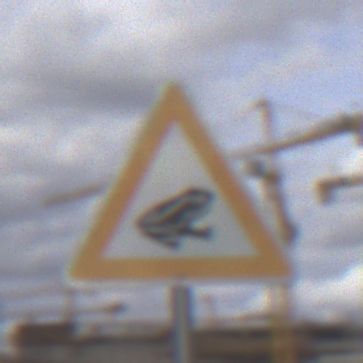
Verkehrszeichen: AmphibienwanderungLinks
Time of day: MorningAfternoon
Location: Outdoor (Suburban)
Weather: PartlyCloudy
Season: NotSpecified
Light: Natural